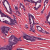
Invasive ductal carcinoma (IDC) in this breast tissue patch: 1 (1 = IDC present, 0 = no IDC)